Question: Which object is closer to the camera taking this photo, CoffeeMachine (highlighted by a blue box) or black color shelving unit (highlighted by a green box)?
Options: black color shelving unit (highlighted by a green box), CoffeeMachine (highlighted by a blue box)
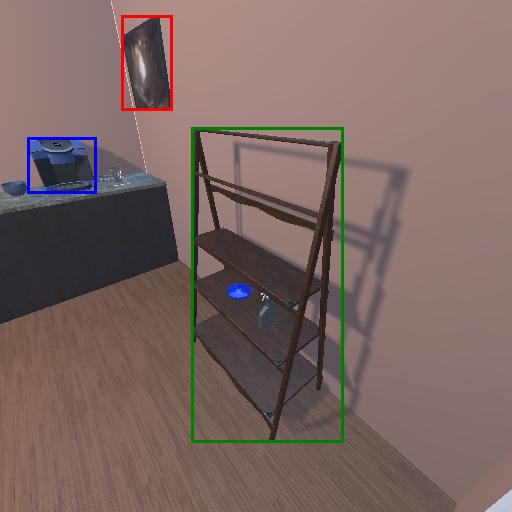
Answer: black color shelving unit (highlighted by a green box)